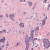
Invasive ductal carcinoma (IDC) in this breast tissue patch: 1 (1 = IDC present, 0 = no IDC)